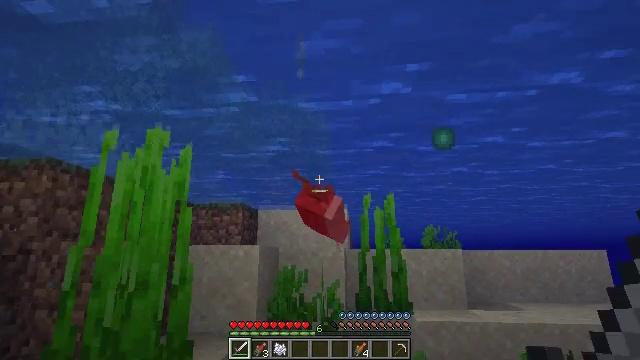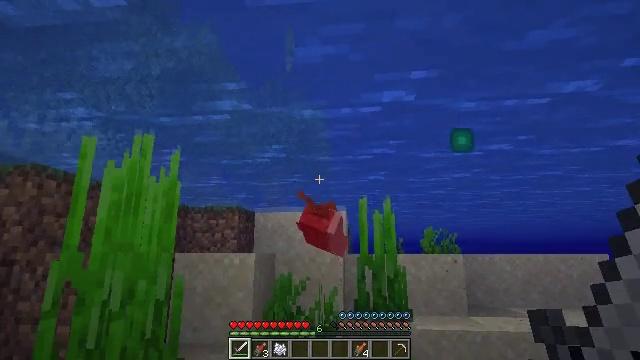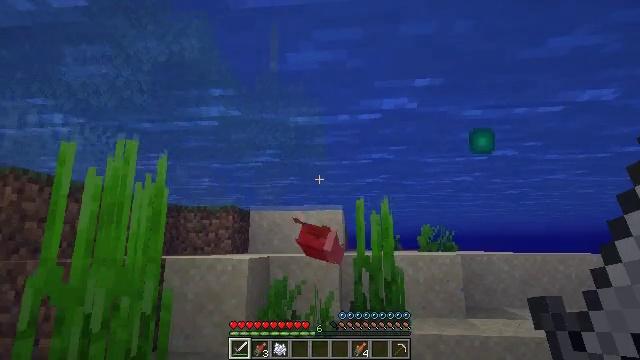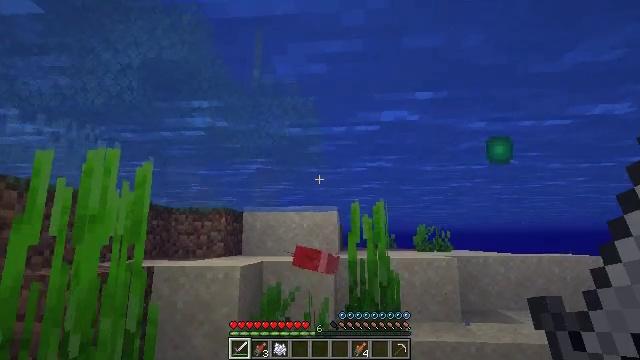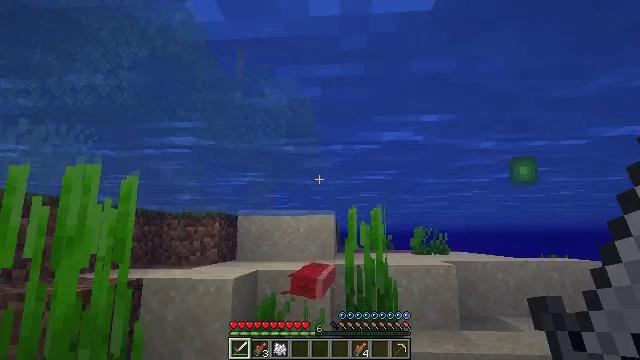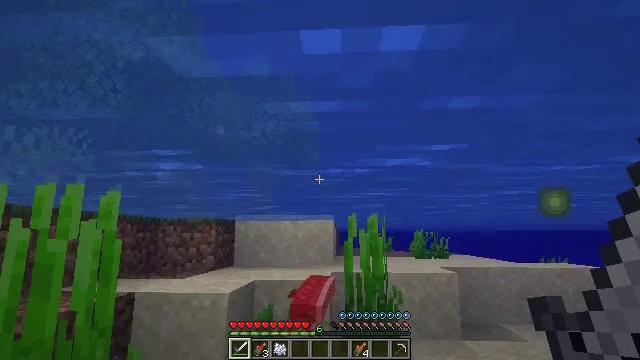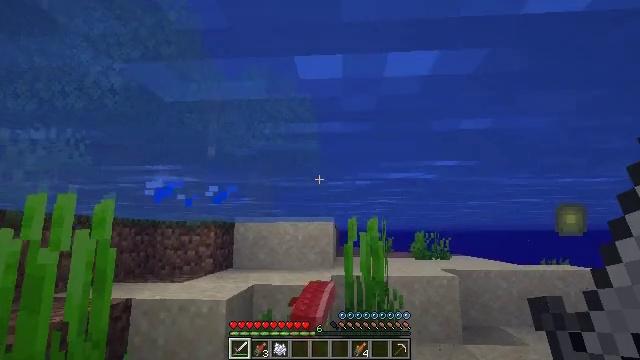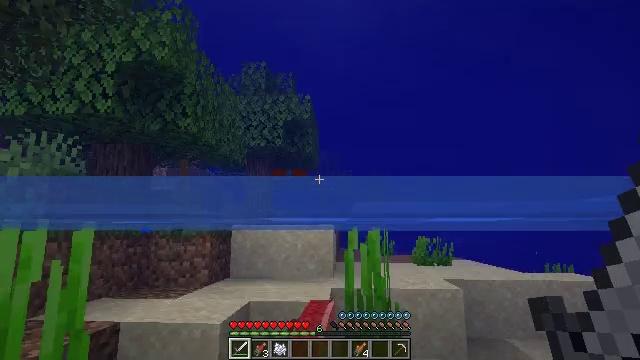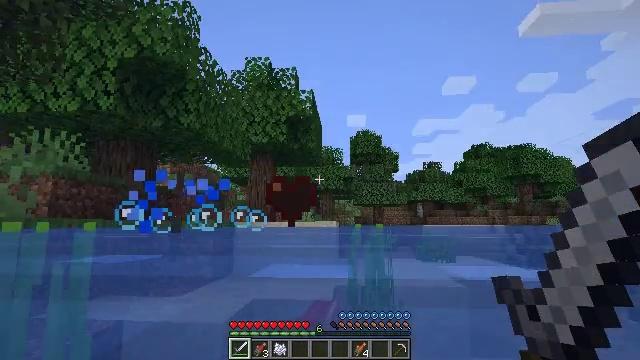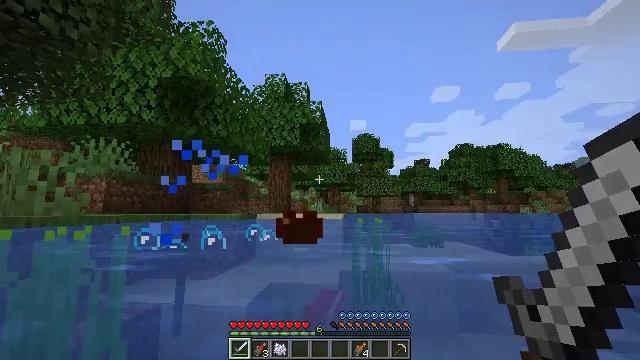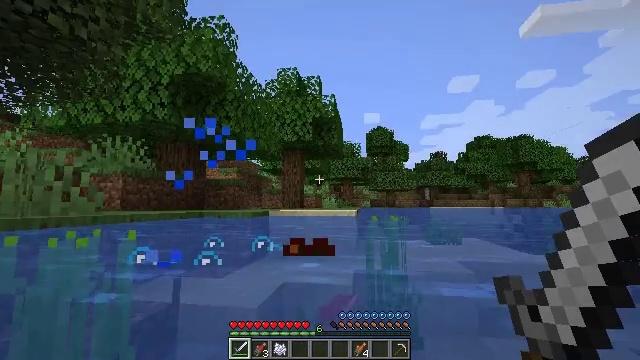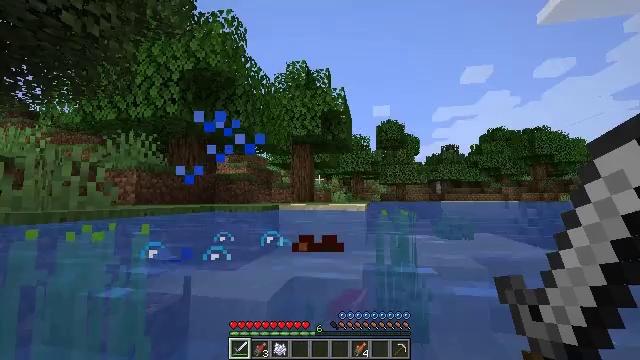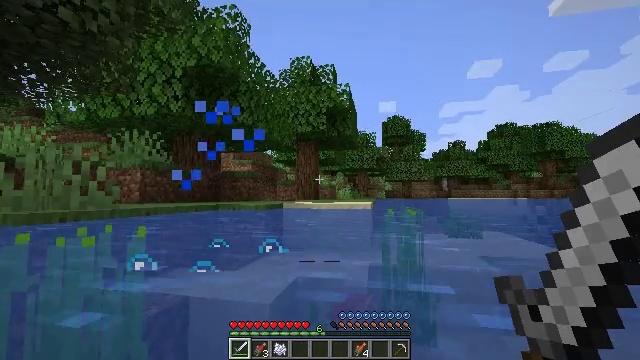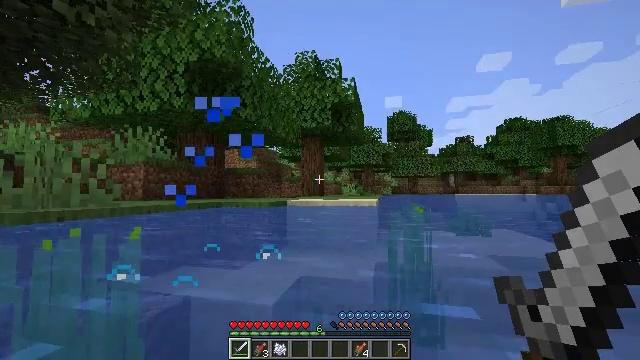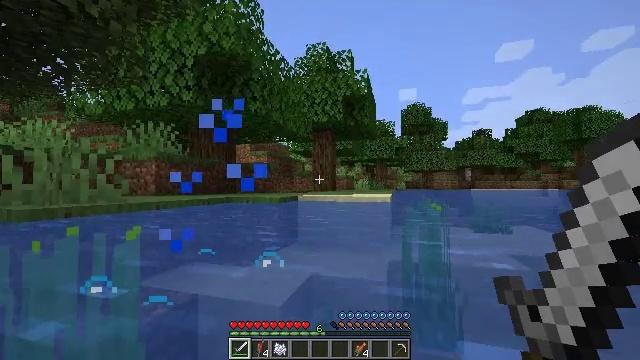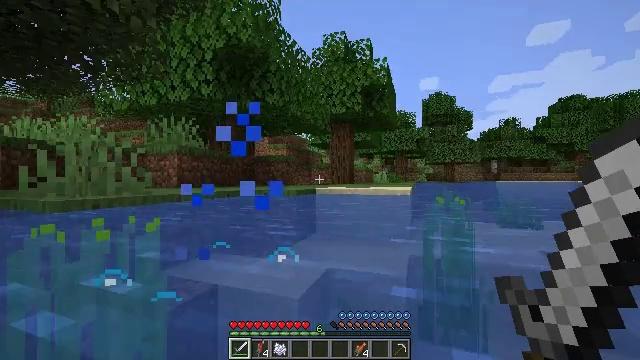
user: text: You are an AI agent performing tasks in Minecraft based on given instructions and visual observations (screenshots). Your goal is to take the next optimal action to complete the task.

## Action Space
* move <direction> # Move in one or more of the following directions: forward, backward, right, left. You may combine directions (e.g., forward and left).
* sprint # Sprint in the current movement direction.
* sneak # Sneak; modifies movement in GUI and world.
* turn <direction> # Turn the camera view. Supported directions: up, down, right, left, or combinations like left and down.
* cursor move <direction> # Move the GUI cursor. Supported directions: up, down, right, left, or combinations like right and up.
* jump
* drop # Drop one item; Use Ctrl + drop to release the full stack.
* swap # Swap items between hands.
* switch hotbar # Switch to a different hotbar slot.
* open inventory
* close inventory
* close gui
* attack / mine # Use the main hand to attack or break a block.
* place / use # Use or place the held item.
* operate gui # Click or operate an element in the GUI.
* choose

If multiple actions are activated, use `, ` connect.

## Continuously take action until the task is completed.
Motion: motion action
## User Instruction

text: Hunt a salmon.
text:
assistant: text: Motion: move forward, jump
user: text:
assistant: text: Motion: move forward, turn down, jump
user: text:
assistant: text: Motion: move forward, jump
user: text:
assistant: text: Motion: move forward, jump
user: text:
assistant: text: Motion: move forward, jump
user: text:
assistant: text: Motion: move forward, jump
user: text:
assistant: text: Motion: move forward
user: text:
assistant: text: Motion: move forward
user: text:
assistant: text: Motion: move forward, turn left and down
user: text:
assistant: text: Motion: move forward, turn left and down
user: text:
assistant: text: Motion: move forward, turn left and down
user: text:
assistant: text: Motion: move forward, turn left
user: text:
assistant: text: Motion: move forward, turn left
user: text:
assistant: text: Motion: move forward, turn left and down
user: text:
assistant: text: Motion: move forward, turn left and down
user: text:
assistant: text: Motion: move forward, turn left and down
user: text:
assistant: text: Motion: move forward, turn left and down
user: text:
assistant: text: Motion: move forward
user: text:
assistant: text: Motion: move forward
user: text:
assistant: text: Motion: move forward, turn left and down
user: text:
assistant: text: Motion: move forward
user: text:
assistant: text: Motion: move forward
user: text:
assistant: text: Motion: move forward
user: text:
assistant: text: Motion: move forward
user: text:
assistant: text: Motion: move forward, turn left
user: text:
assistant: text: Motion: move forward, turn left
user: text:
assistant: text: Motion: move forward and move left, turn left
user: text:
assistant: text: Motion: move forward and move left, turn left
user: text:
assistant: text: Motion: move forward and move left, turn left
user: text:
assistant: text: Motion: move forward and move left, turn left